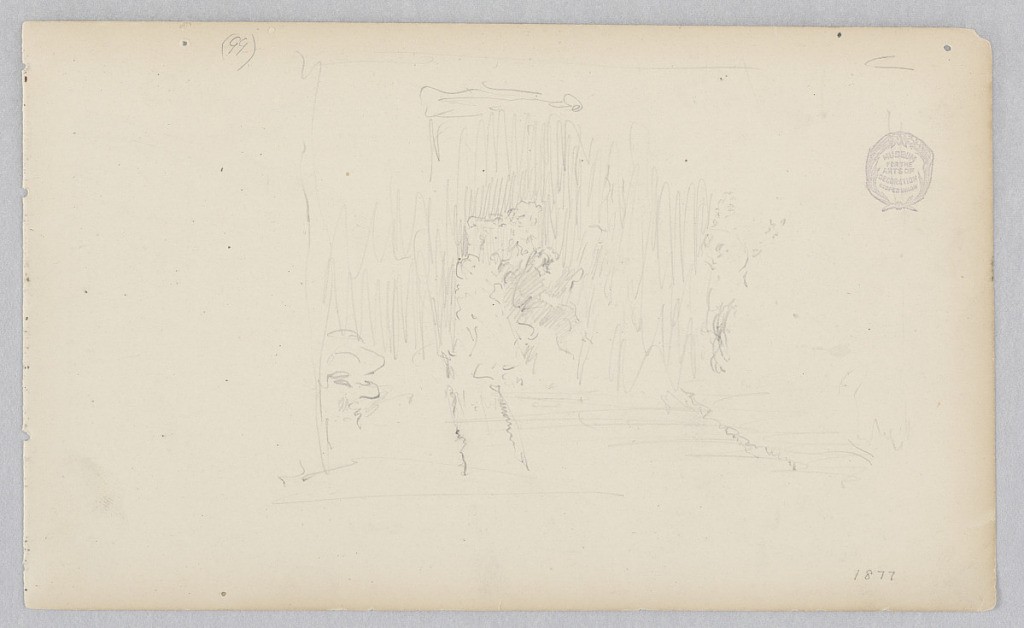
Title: Trees
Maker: Robert Frederick Blum, American, 1857–1903
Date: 1877
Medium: Graphite on wove paper
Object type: Drawing
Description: Sketch of trees in field.